Chest X-ray:
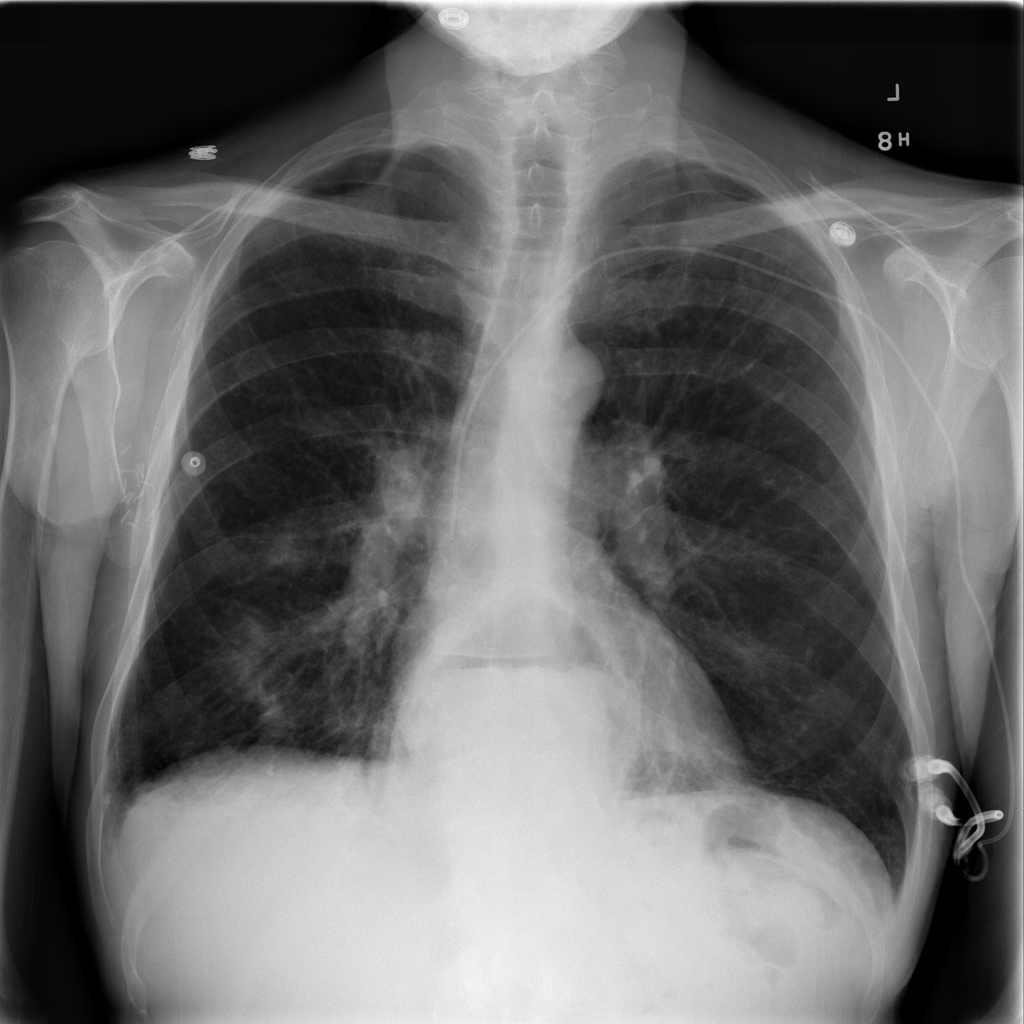
Findings: Consolidation, Effusion, Diffuse Nodule
No abnormal finding: no